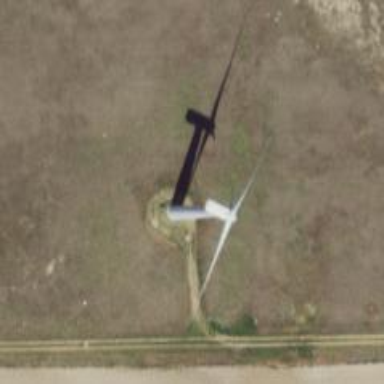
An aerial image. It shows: Wind generator in the form of horizontal axis wind turbine.